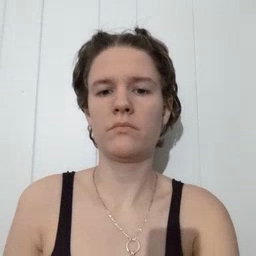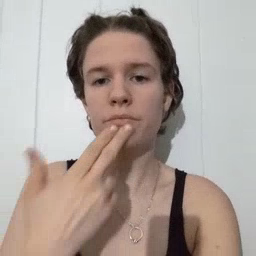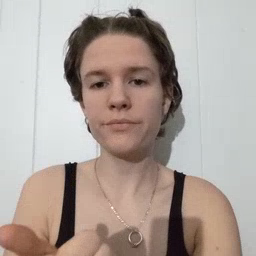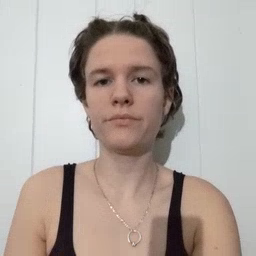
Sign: cute